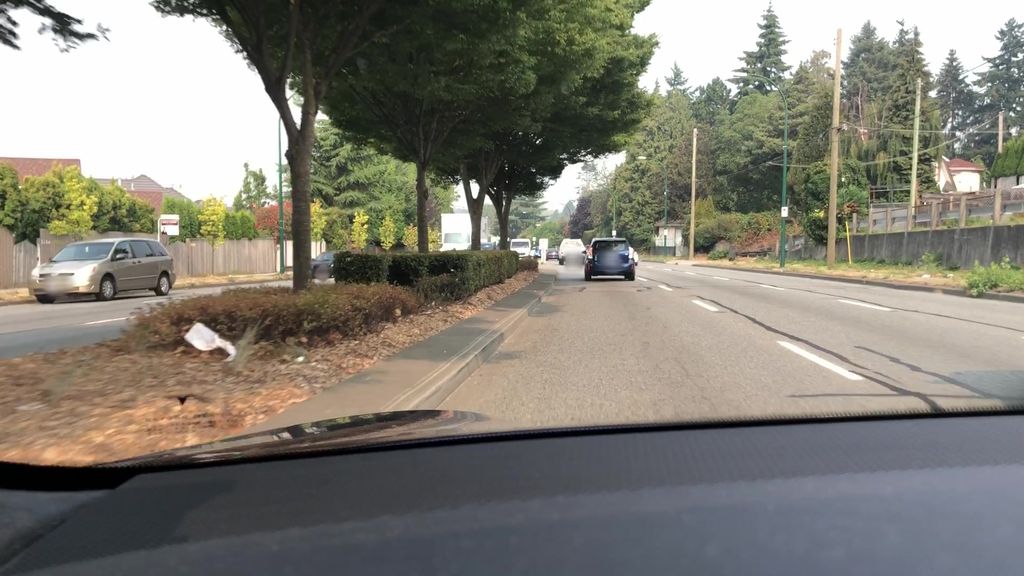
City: vancouver